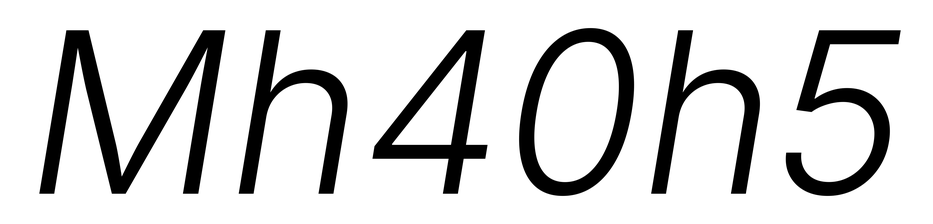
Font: Inter-Italic_Light_Italic